Field crop: maize
Growth stage: 1
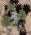
Species: chenopodium